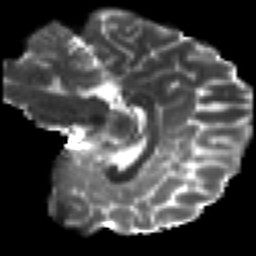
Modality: T2w
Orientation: sagittal
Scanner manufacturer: siemens
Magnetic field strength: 3 T
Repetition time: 7.8 s
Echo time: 0.09 s